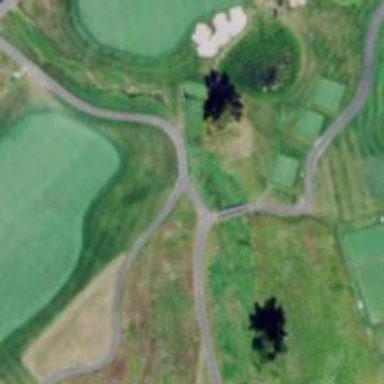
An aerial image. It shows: Path for both road and golf.